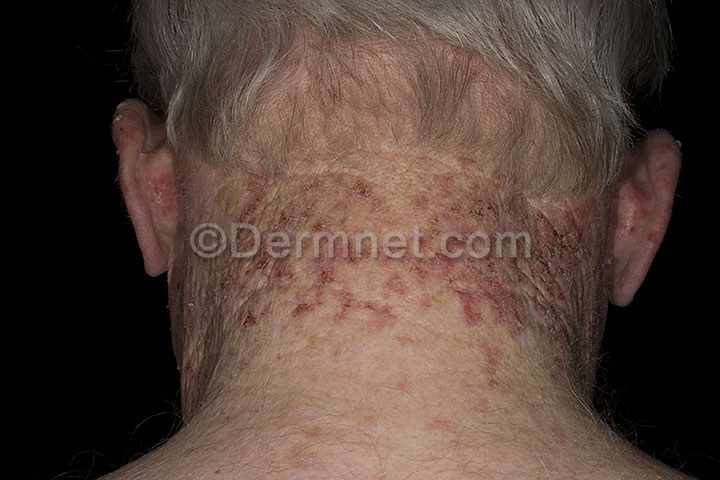
Disease: Actinic Keratosis Basal Cell Carcinoma and other Malignant Lesions